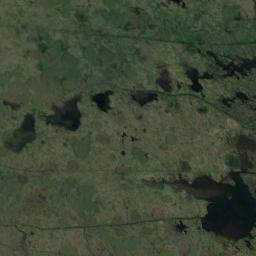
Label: wetland